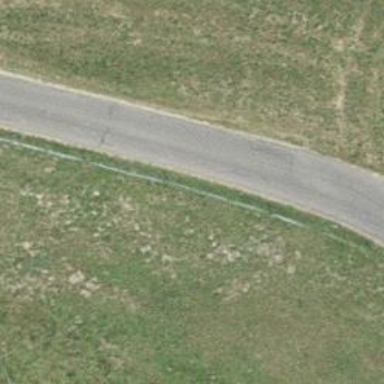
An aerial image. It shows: Smoothly paved residential road.